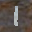
Label: 1